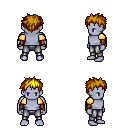
a pixel art fantasy rpg character, male body template, dark elf, purple skin, gold arm armor, metal pants, blonde bedhead hairstyle, cloth bracers, four views (front, back, left, right), 2x2 character sprite sheet, small pixel art, hard edges, no anti-aliasing